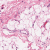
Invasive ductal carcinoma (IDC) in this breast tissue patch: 0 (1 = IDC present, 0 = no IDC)